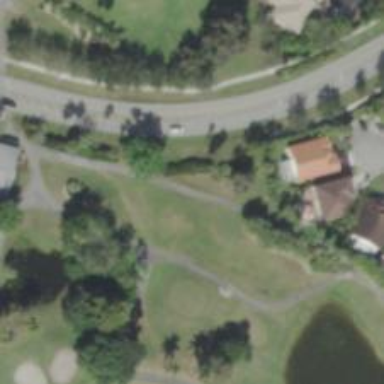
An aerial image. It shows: Path for golf carts.